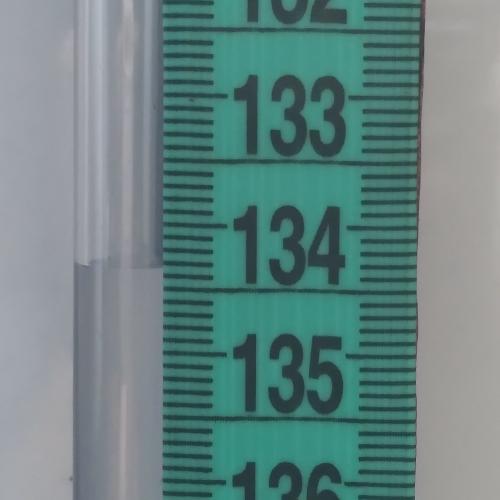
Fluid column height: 134.3 cm